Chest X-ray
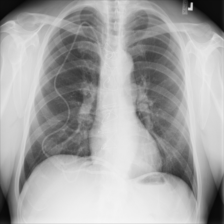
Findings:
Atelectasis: negative
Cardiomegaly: negative
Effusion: negative
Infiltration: negative
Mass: negative
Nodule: negative
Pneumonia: negative
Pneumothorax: negative
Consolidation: negative
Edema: negative
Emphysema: negative
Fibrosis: negative
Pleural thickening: negative
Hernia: negative